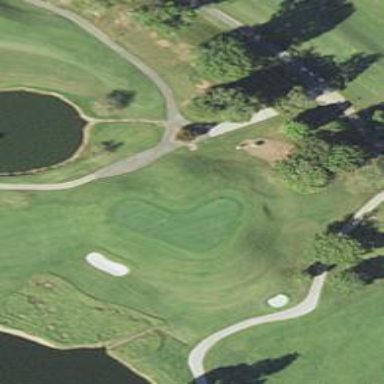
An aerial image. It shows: Path for golf carts.